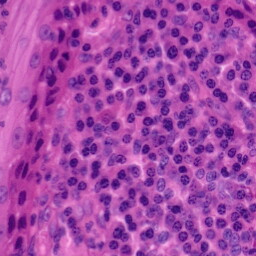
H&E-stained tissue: Tonsil